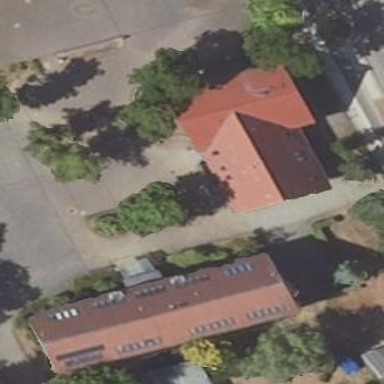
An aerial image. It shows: School building.